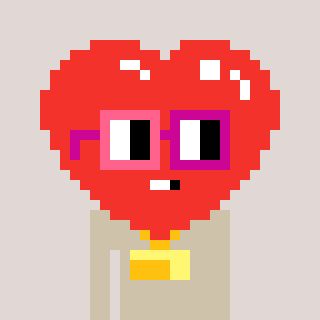
a pixel art character with square pink and red glasses, a heart-shaped head and a bege-colored body on a warm background